Question: Is there a way to insert views from a file using the Revit API? I'm using the Revit 2013 API. It would need to be the same as the functionality below. Here is a <URL> on the Autodesk Revit API Forums.

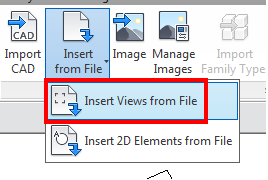
Answer: This is now possible with the Revit 2014 API. If you download the there is a sample project which has a class called 'DuplicateViewUtils' that contains 2 functions, 'DuplicateSchedules' and 'DuplicateDraftingViews' which allows you to copy those 2 types of views from one document to another. The key component is the 'ElementTransformUtils.CopyElements' function which allows you to select a and a document for your copy.
---
I got a <URL> from one of the Revit API gurus, Arnost Lobel, and he said that this is not currently possible with the Revit 2013 API but that it has high priority for future releases. Only time will tell if this feature gets included...